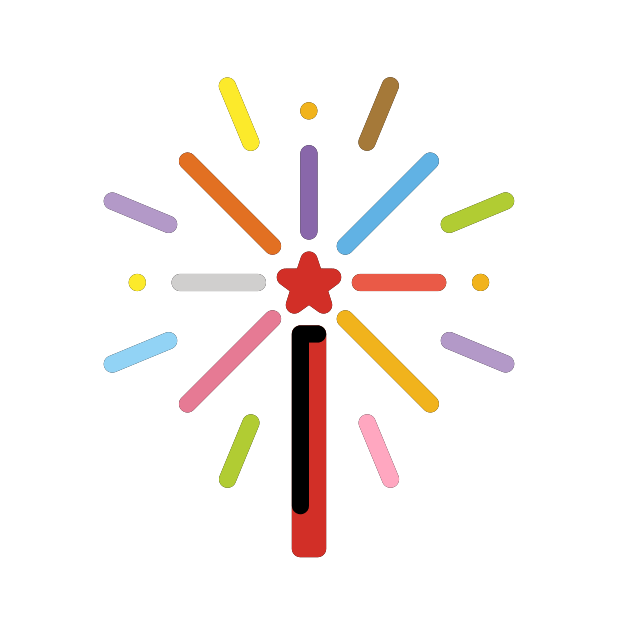
fireworks